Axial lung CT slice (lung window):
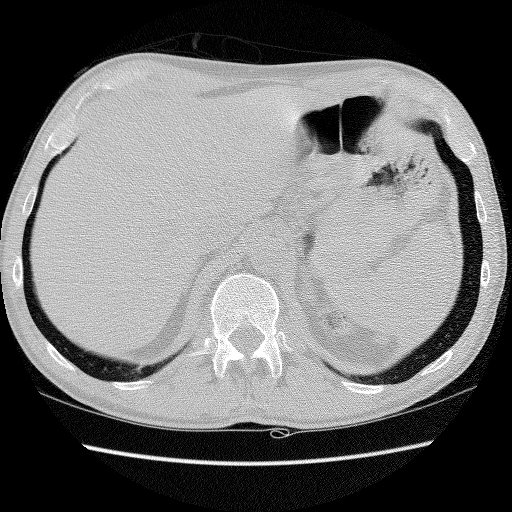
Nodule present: no